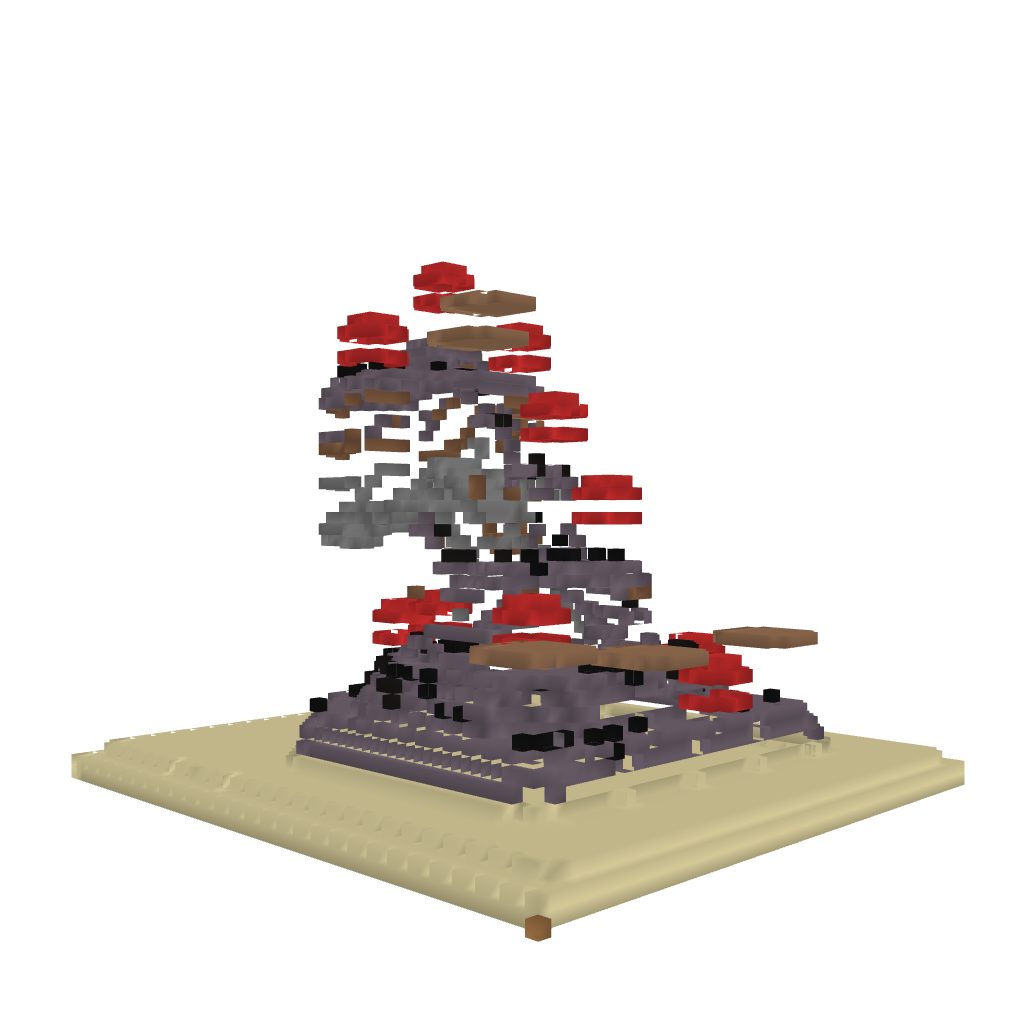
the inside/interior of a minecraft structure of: Mushroom island